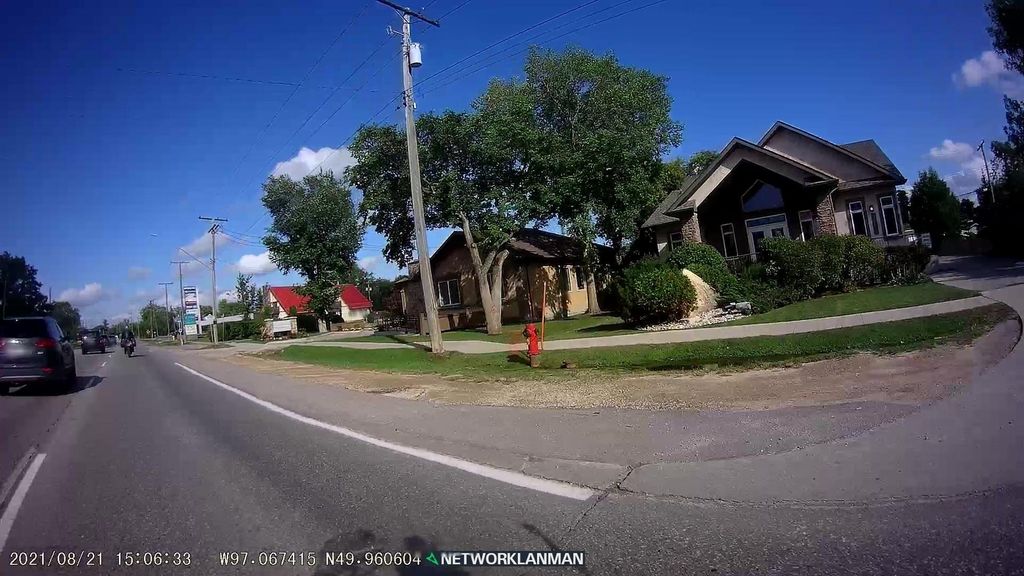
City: winnipeg